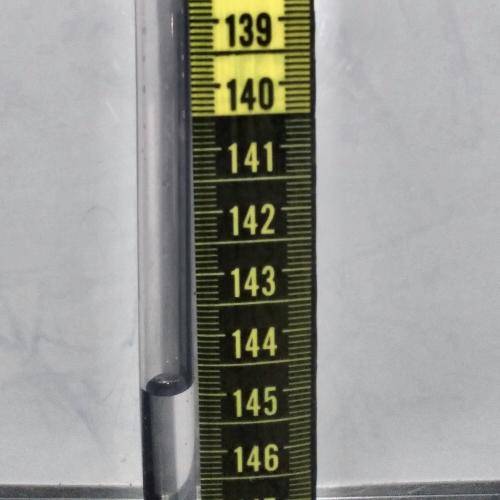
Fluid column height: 144.8 cm